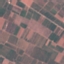
Land use / land cover class: PermanentCrop